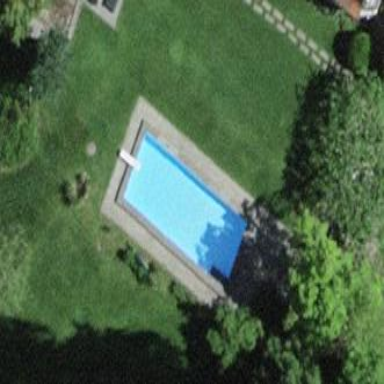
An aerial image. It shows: Swimming pool located in leisure land.